Question: I am encountering a strange problem when trying to create two dropdowns where the values are loaded from two different arrays. The problem is I can see only one dropdown and at the end of the list I see the label of the next dropdown, finally it is also not showing any submit button which I have created after the dropdown lists.
Let me make it clear with some code and screenshots, so that one can have an idea:
'''
if($output_form == 1){
?>
<form action="<?php echo $_SERVER['PHP_SELF']; ?>" method="post">
<label>ID</label>
<input type="text" name="ID" /><br /><br/>
<label>Name</label>
<input type="text" name="name" /><br /><br/>
<label>Upload1:</label>
<input type="file" name="upload1" /><br />
<label>Upload2:</label>
<input type="file" name="upload2" /><br />
<label>Catalogue</label>
<select name="cataloguepdfs" />
<?php
foreach ($catalogueArray as $cataloguePDFName) {
echo '<option value="'. $cataloguePDFName . '">' . $cataloguePDFName . '<option />';
}
?>
<label>Template</label>
<select name="templatepdfs" />
<?php
foreach ($templateArray as $templatePDFName) {
echo '<option value="'. $templatePDFName . '">' . $templatePDFName . '<option />';
}
?>
<input type="submit" name="submit" value="Submit">
</body>
</html>
<?php
}
?>
'''
Here is the screenshot for the above code. Please note that the rest of my code is working good, fetching the .pdf file names from the respective arrays. Please note that my pdfs are named 1.pdf, 2.pdf and so on

On the other hand if I move the template dropdown list above the catalogue dropdown list it is the other way round with 'Catalogue' as the end element in the dropdown list.
If there is only dropdown list everything works fine including the presence of the submit button.
Is there a way how I can display both the dropdowns after populating them from respective arrays. Is there some problem with my code. Any help would be appreciated.
Thanks
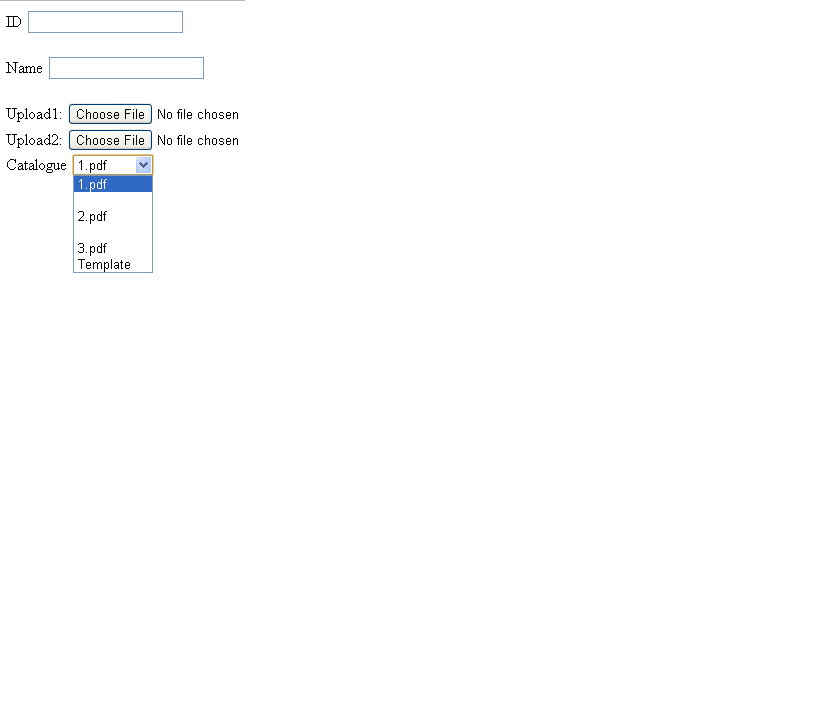
Answer: You need to close select after options
'''
<select name="cataloguepdfs">
<?php
foreach ($catalogueArray as $cataloguePDFName) {
echo '<option value="'. $cataloguePDFName . '">' . $cataloguePDFName . '<option />';
}
?>
</select>
'''